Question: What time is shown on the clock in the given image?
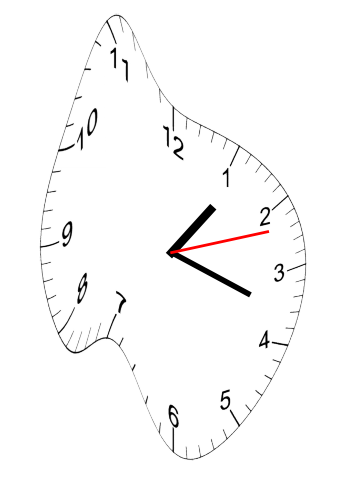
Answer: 01:18:12